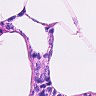
Metastatic tissue present: no